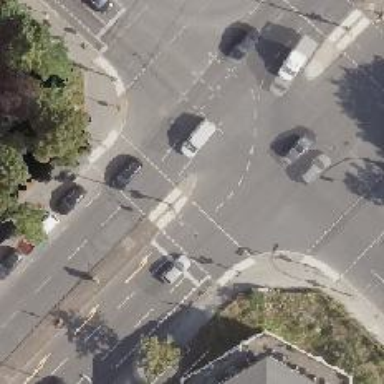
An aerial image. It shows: Road crossing with traffic signals.